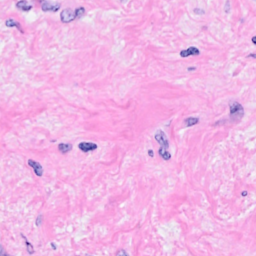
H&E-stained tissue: Breast